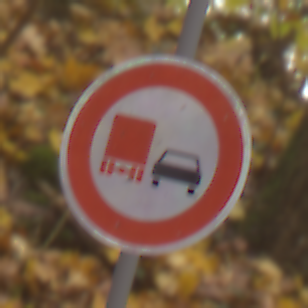
Verkehrszeichen: UeberholverbotKraftfahrzeuge
Umgebung: Outdoor, Nature
Tageszeit: MorningAfternoon
Wetter: Overcast
Licht: Natural
Jahreszeit: Autumn
Kontrast: LowContrast